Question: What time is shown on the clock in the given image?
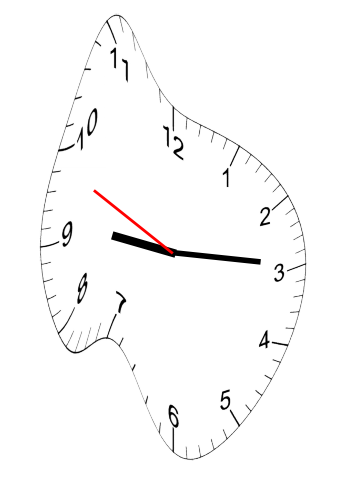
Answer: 09:14:49